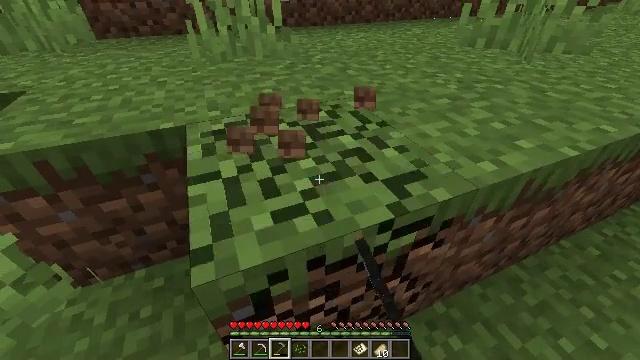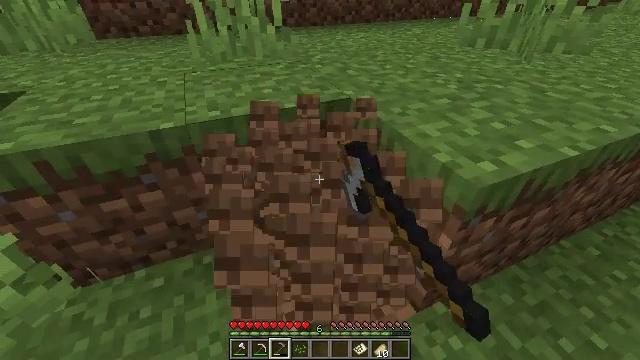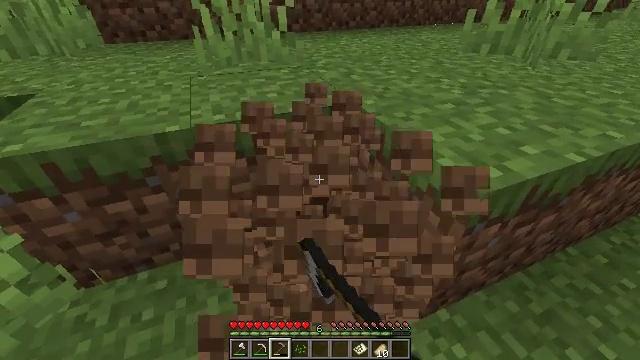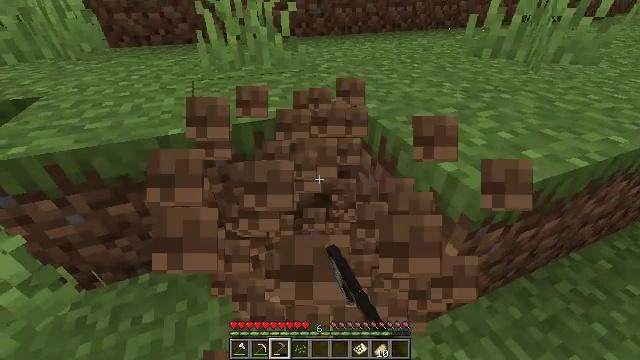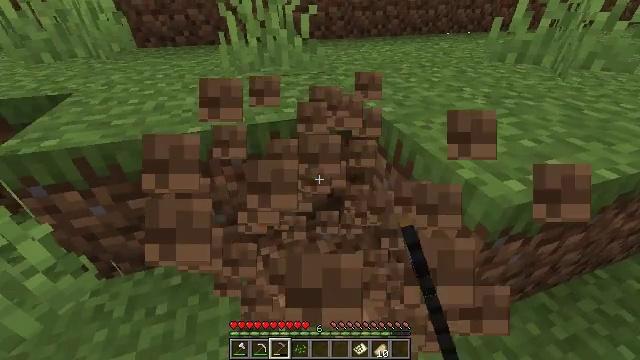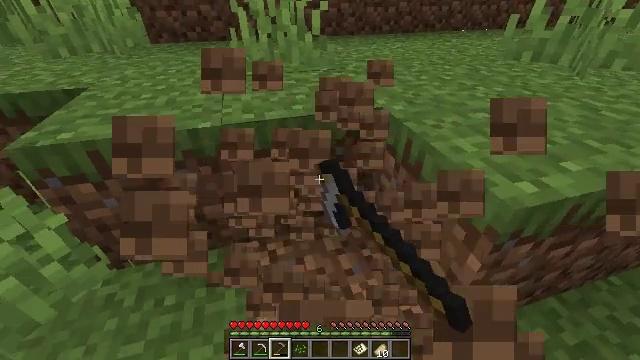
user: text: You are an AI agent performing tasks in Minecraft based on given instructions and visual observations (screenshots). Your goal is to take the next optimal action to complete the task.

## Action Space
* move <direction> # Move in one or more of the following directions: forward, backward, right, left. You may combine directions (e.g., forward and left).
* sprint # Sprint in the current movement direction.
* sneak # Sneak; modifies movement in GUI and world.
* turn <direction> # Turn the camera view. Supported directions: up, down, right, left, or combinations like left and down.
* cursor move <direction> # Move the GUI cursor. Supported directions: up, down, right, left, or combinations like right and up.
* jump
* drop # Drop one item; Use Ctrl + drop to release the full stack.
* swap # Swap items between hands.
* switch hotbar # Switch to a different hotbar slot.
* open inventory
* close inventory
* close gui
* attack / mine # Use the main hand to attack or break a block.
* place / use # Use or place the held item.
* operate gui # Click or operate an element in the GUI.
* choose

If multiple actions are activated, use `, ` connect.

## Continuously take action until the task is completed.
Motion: motion action
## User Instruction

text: Break the grass block.
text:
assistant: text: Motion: attack / mine
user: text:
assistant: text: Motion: attack / mine
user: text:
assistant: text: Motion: attack / mine
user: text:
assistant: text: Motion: turn left, attack / mine
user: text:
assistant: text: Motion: turn left, attack / mine
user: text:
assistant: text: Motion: attack / mine